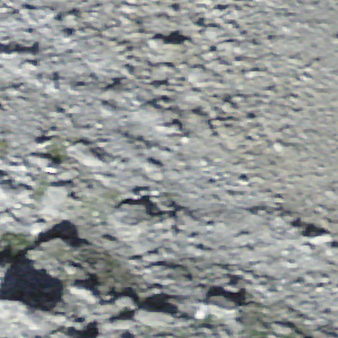
Label: other